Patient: sex M, age 72
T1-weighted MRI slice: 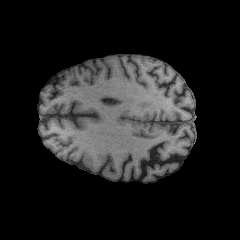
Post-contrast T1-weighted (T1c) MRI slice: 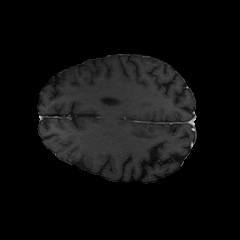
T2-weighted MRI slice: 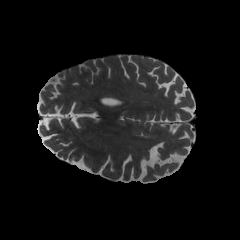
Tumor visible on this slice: no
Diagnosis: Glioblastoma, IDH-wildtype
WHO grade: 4